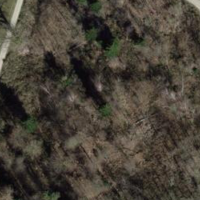
EUNIS habitat code: 41
Species observed at this site:
Prunus spinosa